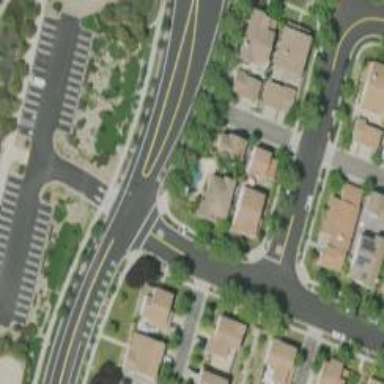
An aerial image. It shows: Marked footway crossing with lines.